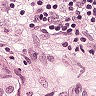
Metastatic tissue present: yes